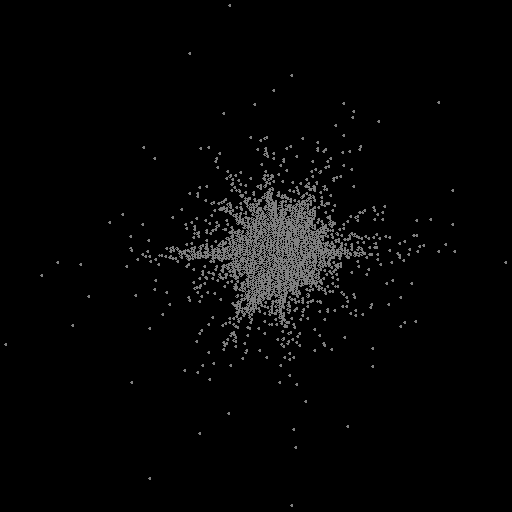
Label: star